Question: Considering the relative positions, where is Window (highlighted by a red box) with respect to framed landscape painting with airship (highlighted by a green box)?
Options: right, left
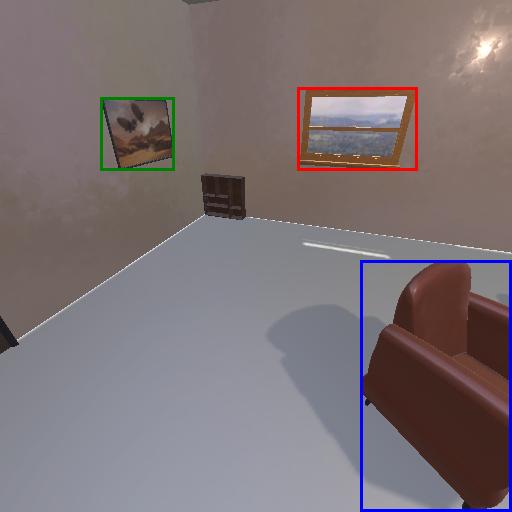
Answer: right